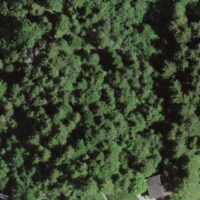
EUNIS habitat code: 44
Species observed at this site:
Silene dioica